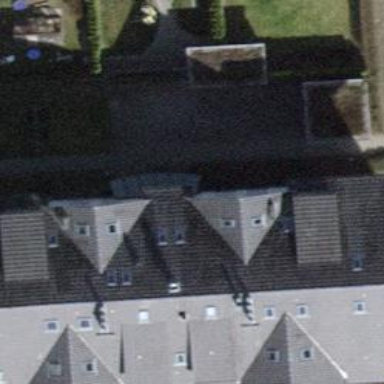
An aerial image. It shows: Gabled roof adorns the apartments building.